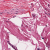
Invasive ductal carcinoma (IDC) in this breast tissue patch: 0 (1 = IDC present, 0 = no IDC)